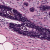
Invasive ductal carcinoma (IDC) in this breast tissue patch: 0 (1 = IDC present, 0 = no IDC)